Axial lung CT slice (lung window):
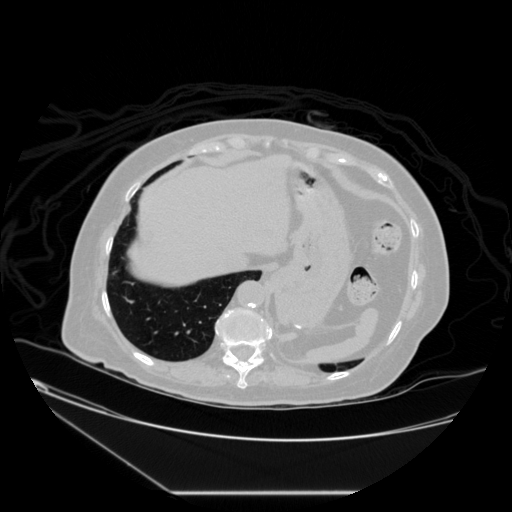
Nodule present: no